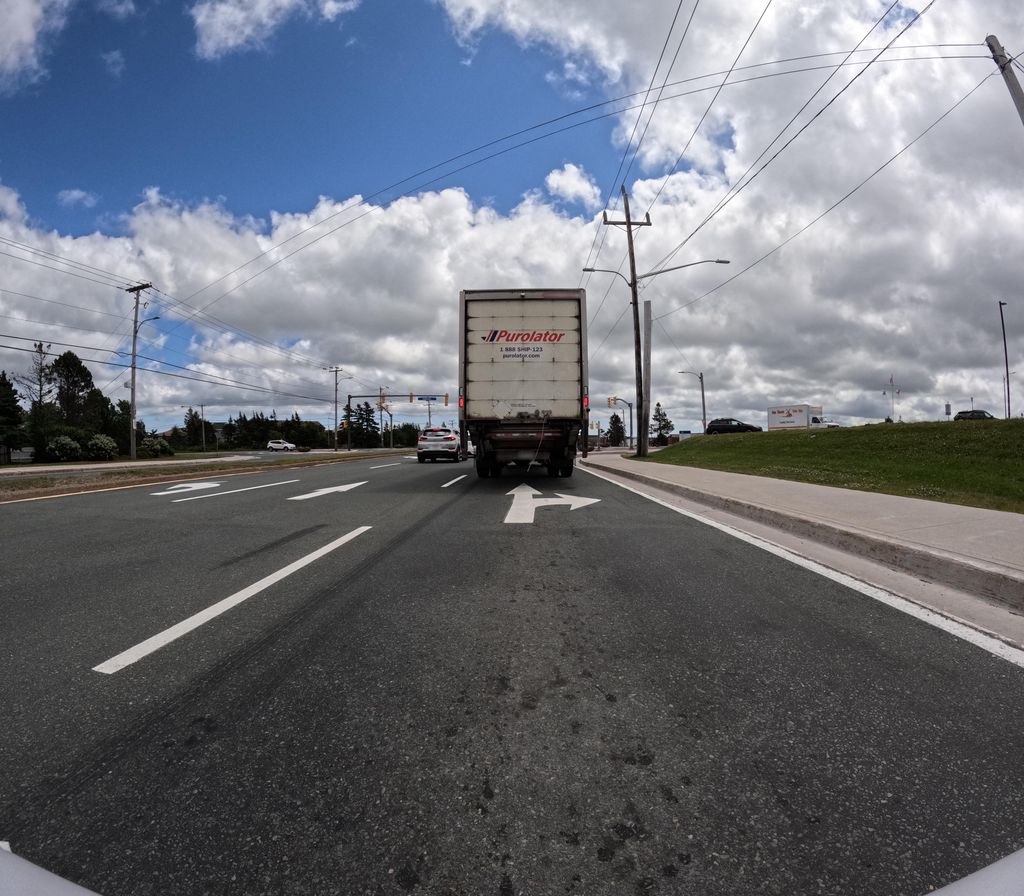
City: st_johns